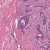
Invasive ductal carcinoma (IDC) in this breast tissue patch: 1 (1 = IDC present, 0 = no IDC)